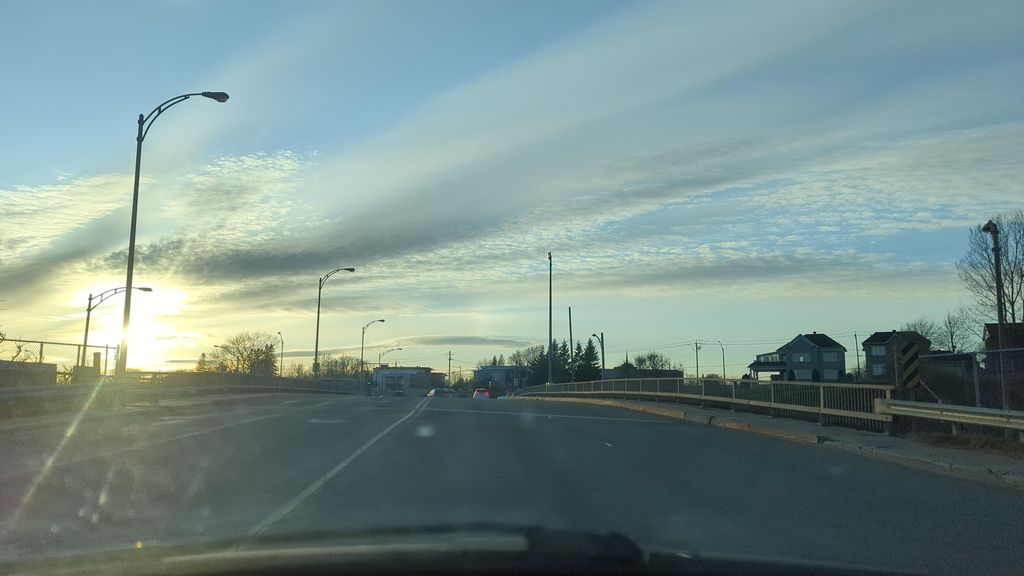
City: quebec_city